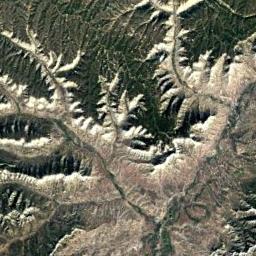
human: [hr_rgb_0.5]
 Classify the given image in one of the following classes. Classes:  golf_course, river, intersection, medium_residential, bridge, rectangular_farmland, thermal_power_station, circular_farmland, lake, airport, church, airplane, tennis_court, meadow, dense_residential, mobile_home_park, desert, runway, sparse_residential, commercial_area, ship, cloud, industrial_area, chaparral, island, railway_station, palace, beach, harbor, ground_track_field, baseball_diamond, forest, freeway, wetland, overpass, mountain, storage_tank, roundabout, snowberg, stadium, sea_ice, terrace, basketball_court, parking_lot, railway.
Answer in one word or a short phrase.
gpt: mountain